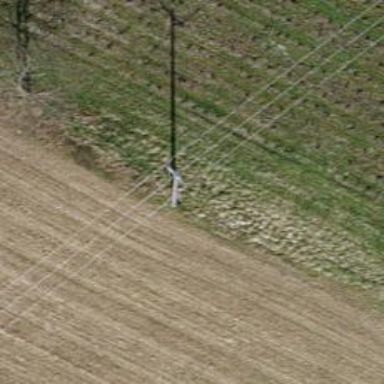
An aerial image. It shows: Minor power line with 3 cables.